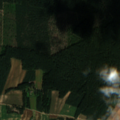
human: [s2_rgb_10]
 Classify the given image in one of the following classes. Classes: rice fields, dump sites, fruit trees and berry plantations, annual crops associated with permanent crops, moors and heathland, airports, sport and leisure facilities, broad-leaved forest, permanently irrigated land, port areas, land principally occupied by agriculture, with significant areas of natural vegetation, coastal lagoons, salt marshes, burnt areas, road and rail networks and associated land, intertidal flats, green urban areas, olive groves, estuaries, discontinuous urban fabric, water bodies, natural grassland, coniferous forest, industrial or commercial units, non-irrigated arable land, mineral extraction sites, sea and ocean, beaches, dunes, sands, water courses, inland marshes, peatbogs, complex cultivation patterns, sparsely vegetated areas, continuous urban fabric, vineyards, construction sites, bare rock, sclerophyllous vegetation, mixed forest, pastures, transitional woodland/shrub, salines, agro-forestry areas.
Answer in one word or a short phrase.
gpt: non-irrigated arable land, complex cultivation patterns, land principally occupied by agriculture, with significant areas of natural vegetation, coniferous forest, transitional woodland/shrub